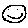
Label: smiley face